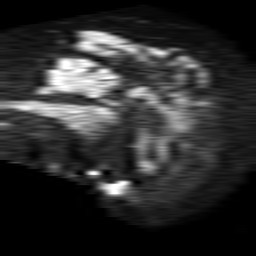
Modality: TRACE
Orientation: sagittal
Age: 70
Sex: male
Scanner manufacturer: philips
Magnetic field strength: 1.5 T
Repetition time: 4.6 s
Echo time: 0.08517 s